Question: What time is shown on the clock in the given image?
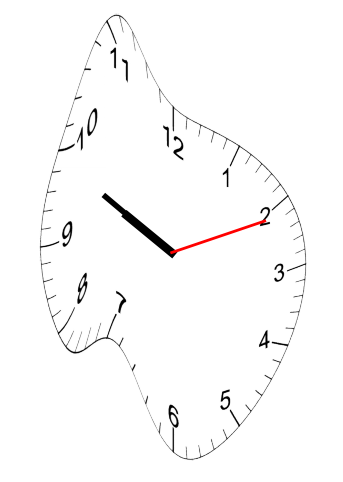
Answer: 09:49:11